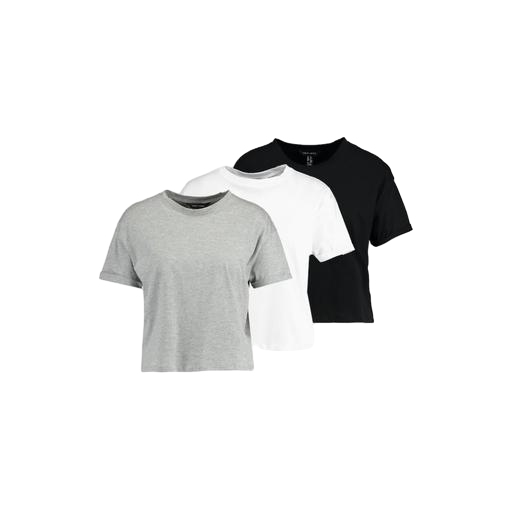
boxy fit t-shirt, multicolor classic tee pack, crop tee, white background